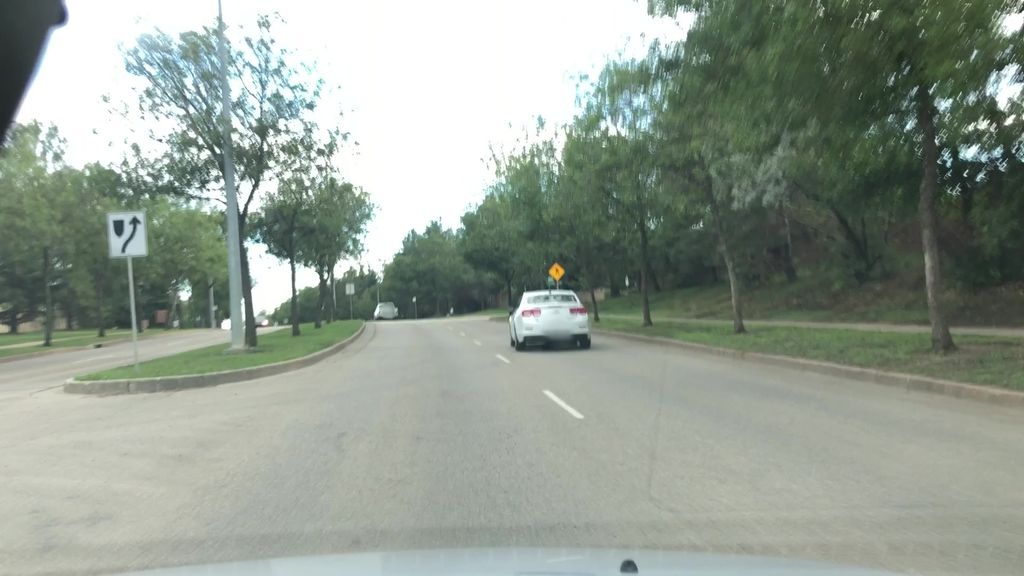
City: edmonton